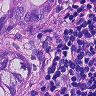
Metastatic tissue present: yes